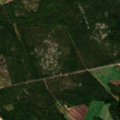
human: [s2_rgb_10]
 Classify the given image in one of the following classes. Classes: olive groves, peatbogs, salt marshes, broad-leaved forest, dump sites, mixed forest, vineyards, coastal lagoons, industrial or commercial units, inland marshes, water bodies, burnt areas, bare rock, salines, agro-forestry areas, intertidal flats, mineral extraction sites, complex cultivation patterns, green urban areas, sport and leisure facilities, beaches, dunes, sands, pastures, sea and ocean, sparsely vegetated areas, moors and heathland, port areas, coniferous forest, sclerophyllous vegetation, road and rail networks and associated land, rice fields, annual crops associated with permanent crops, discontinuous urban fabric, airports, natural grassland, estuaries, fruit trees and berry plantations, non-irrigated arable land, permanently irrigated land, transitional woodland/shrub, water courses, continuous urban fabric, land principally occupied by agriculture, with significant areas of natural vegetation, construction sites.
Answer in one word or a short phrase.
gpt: non-irrigated arable land, coniferous forest